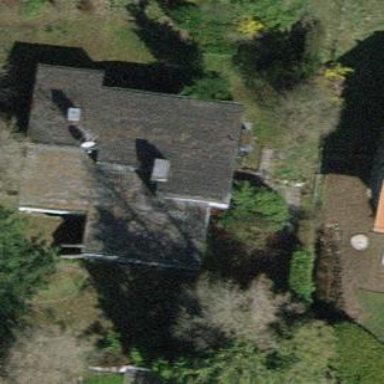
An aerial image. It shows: Detached building.